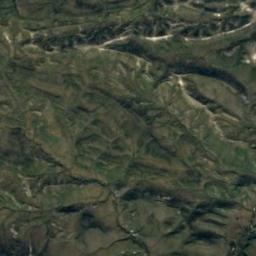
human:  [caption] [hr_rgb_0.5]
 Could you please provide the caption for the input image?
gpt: The folded mountain consists of some ridges and valleys and is covered with some vegetation .

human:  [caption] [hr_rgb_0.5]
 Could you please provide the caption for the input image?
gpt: You can see the veins of the mountain clearly .

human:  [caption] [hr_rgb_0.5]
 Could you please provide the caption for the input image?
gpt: The mountain is uneven and rough .

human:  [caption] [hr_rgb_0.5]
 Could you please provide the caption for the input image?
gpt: The mountain is full of green plants with lines of bare land .

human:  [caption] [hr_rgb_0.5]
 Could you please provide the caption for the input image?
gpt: There are some rifts on the green and brown mountain .